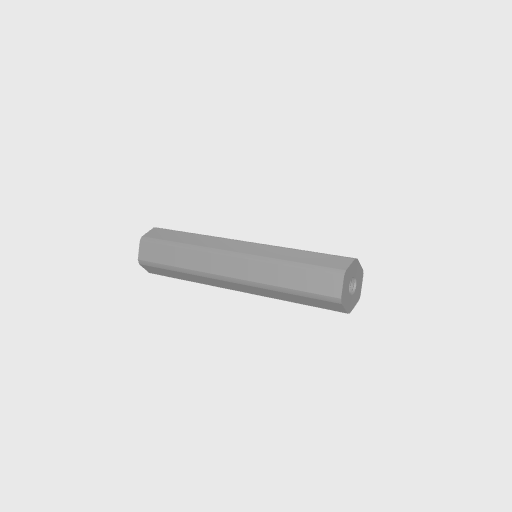
Part: Shaft12ROD56